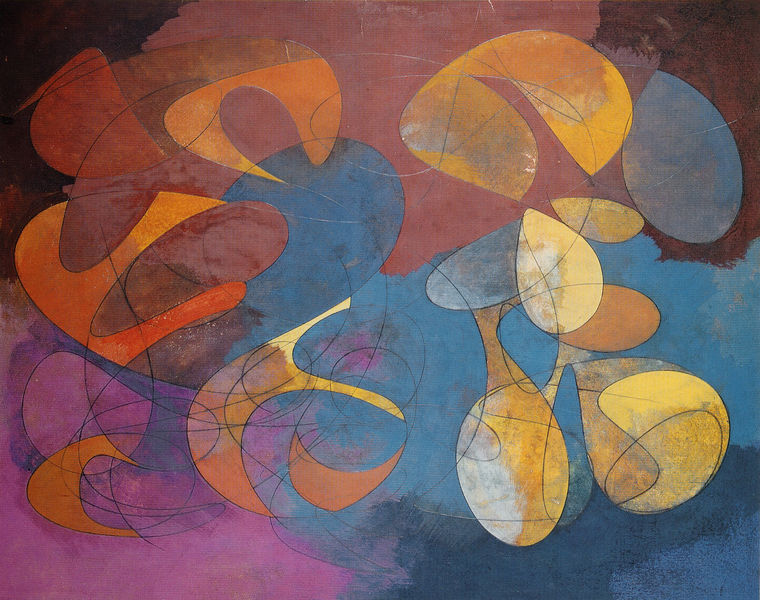
Titel: Komposition 3/47
Künstler: Theodor Werner
Standort: München
Institution: Karl & Faber
Schlagwörter: blau, dunkel, weiß, gelb, bewegung, braun, bunt, dunkelbraun, geschwungen, hell, orange, schwarz, rot, malerei, öl, rosa, kreis, rund, hellblau, schwung, komplementär, bogen, moderne, abstrakt, fläche, flächen, modern, formen, lila, violett, linien, figuren, spitz, striche, abstraktion, bögen, linie, farbflächen, acryl, form, gebogen, strich, kreise, schwebend, blasen, tropfen, klee, ovale, paul klee, grundfarben, frabe, kringel, miro, abstrakr, ellipsen, überschneidungen, mischen, linine, schnittstellen, schwünge, blattartig